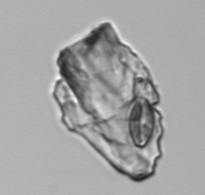
Label: Delphineis